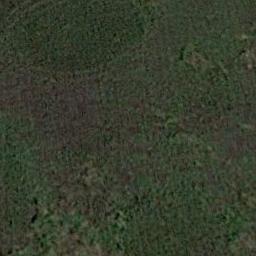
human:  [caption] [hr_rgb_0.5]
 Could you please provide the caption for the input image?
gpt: The entire image is dominated by grass .

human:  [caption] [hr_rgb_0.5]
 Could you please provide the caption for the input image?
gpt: The meadow is dense but uneven .

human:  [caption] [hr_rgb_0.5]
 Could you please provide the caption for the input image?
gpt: The meadow is consist of green grass and dry grass .

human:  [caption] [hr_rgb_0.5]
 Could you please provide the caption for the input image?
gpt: This meadow has different sparsity in different places .

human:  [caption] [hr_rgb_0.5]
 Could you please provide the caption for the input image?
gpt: A brown and green meadow with some grass .